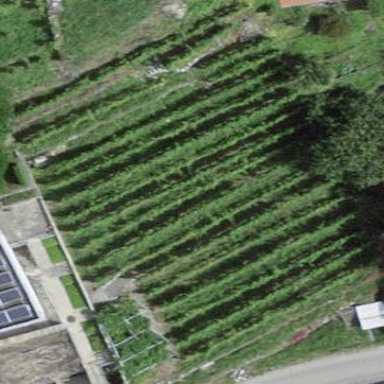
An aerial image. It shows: Beautiful vineyard in the countryside.